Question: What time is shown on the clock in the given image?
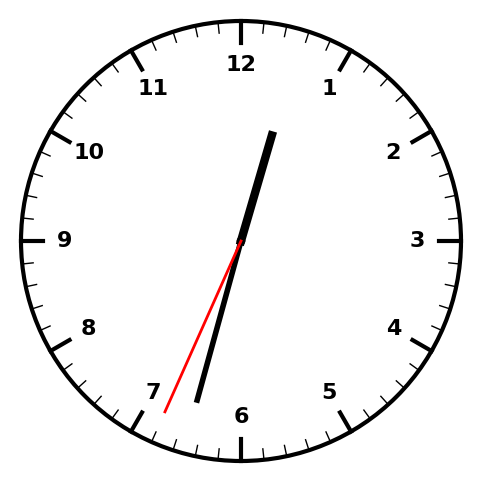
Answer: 12:32:34